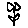
Label: flower